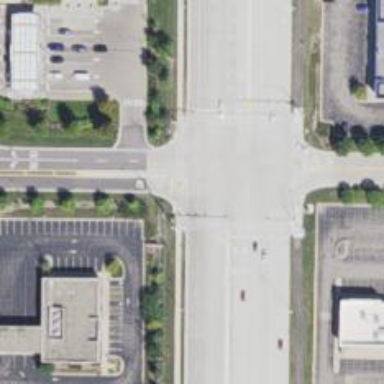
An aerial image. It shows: Road with stop sign.